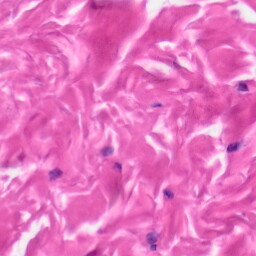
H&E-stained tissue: Skin